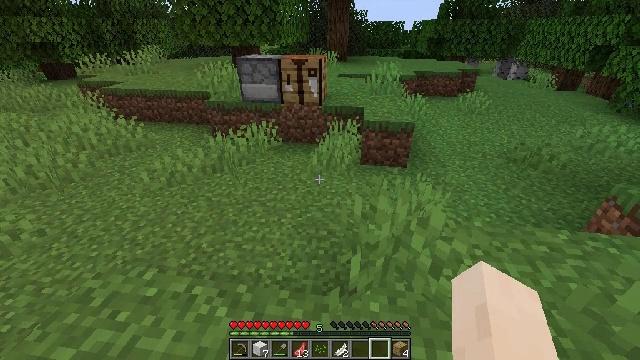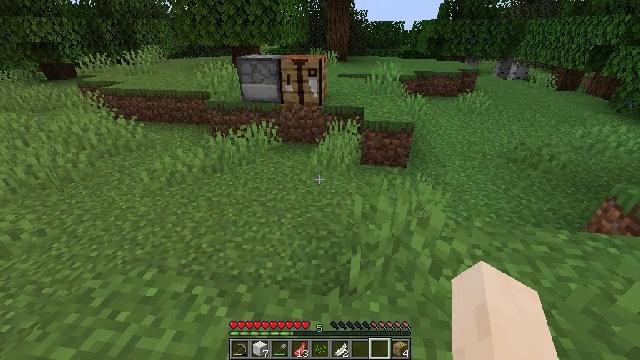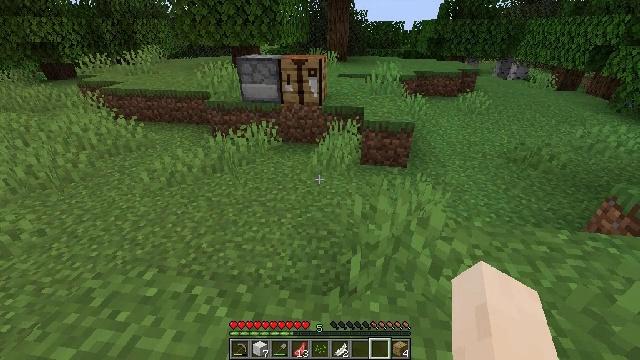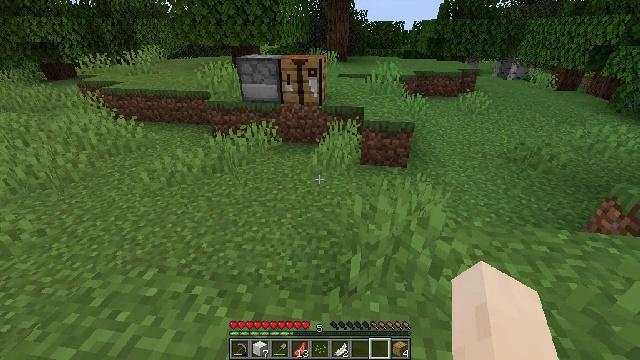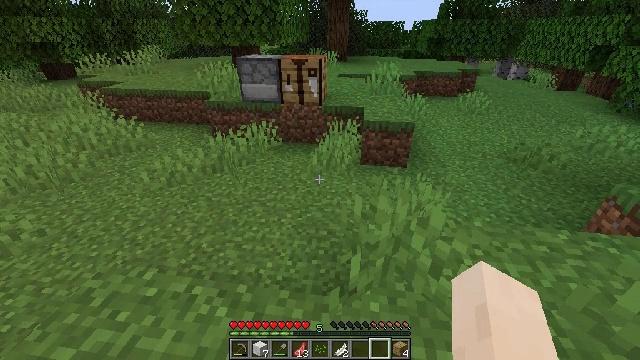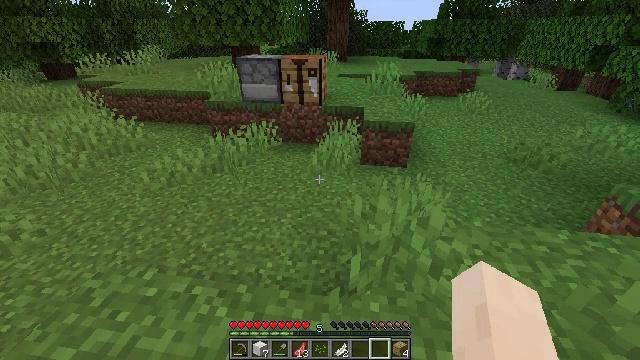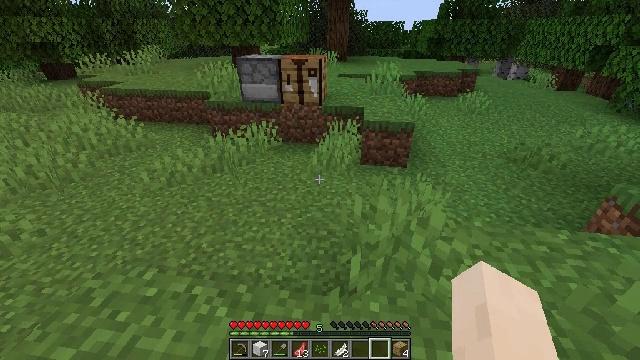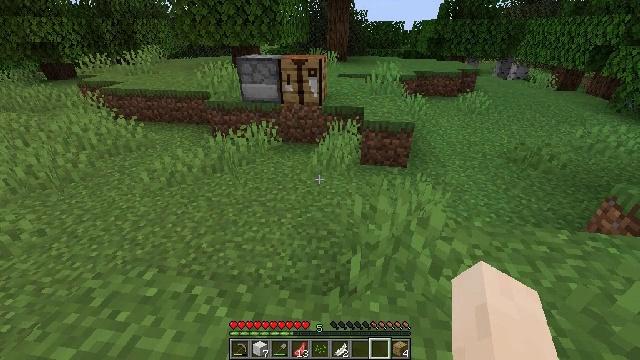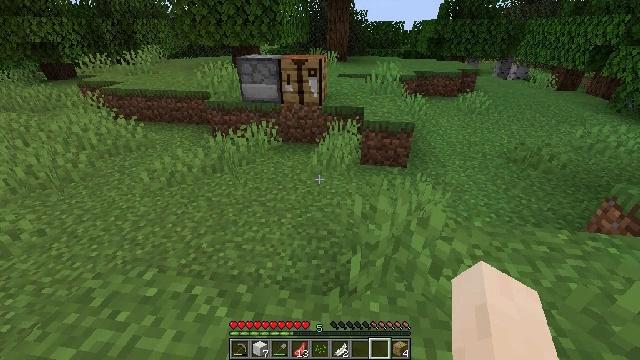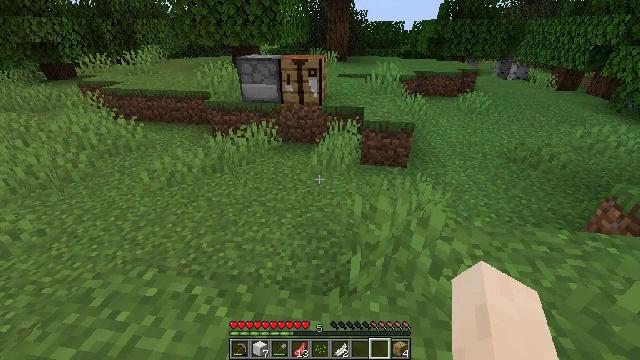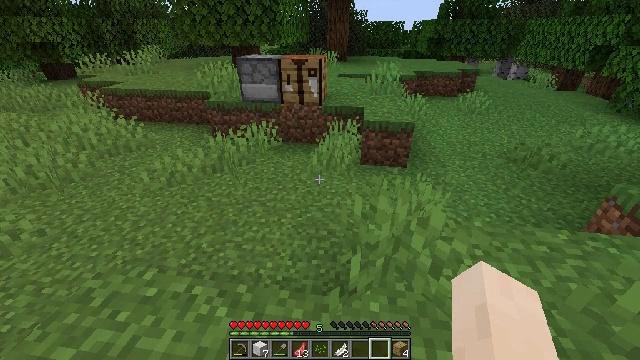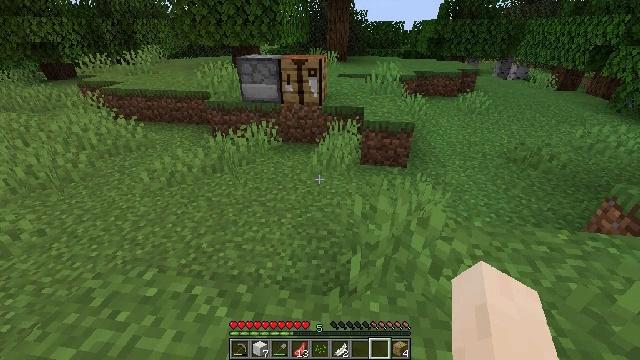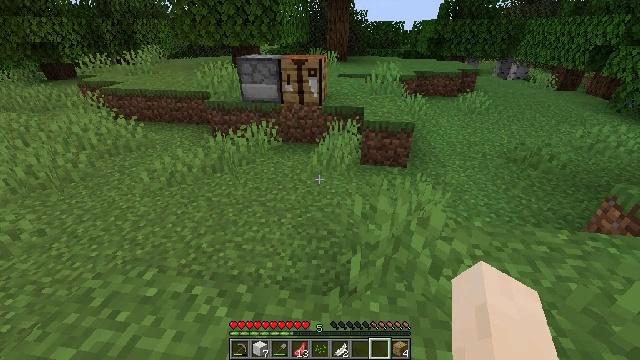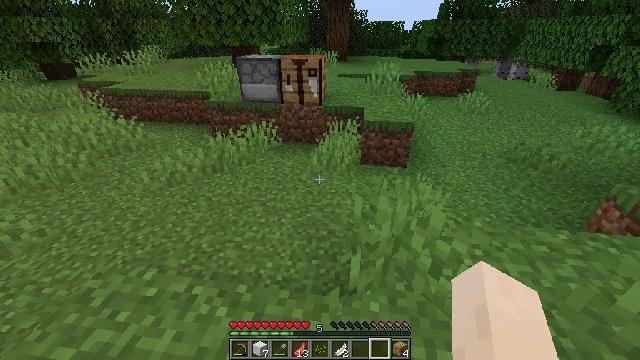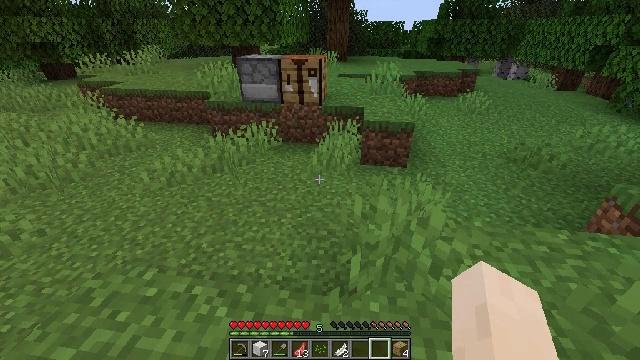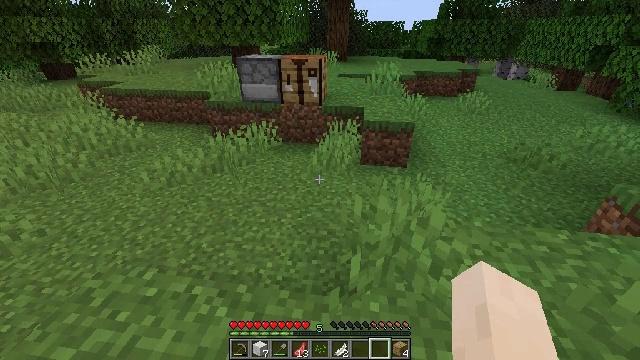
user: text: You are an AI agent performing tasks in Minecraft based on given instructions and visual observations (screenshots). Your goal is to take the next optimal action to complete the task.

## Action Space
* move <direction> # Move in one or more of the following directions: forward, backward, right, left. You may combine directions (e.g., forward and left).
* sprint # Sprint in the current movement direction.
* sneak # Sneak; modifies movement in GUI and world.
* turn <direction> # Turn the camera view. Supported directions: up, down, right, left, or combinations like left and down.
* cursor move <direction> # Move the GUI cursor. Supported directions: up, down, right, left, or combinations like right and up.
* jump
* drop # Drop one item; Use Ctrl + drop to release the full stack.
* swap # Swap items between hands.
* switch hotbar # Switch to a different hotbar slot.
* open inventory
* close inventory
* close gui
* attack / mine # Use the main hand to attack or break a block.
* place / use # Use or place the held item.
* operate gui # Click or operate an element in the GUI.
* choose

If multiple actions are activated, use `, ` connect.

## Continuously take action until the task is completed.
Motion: motion action
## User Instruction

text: craft item air
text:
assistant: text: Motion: no_op
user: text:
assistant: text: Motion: no_op
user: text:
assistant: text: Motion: no_op
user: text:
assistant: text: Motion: no_op
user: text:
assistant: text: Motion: no_op
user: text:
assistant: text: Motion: no_op
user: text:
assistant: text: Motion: no_op
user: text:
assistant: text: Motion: no_op
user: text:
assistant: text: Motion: no_op
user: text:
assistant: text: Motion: no_op
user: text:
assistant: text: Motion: no_op
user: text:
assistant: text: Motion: no_op
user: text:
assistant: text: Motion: no_op
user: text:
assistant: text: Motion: no_op
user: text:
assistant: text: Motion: no_op
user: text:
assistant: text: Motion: no_op
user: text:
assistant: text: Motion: no_op
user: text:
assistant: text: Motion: no_op
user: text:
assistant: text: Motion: no_op
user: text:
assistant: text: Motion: no_op
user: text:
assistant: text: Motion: no_op
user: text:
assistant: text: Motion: no_op
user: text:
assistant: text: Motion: no_op
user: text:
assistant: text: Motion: no_op
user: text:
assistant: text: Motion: no_op
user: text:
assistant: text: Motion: no_op
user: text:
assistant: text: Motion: no_op
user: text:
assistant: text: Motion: no_op
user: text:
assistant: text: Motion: no_op
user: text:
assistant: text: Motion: no_op